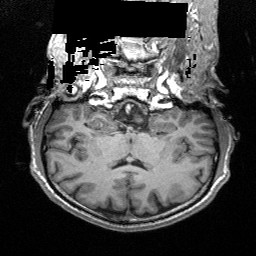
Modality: T1w
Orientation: sagittal